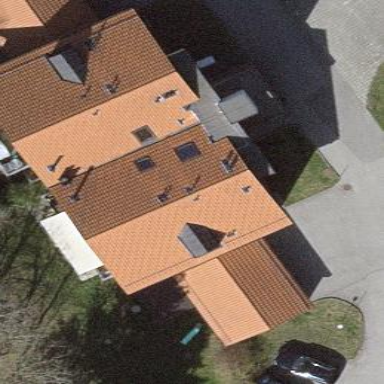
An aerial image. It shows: Residential building.